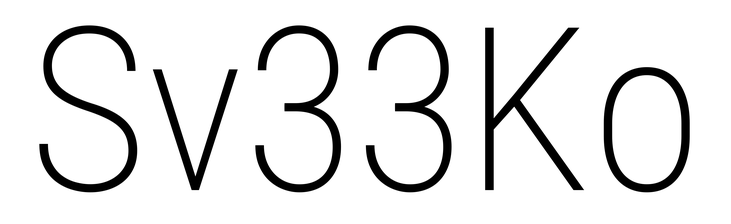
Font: Roboto_Condensed_ExtraLight